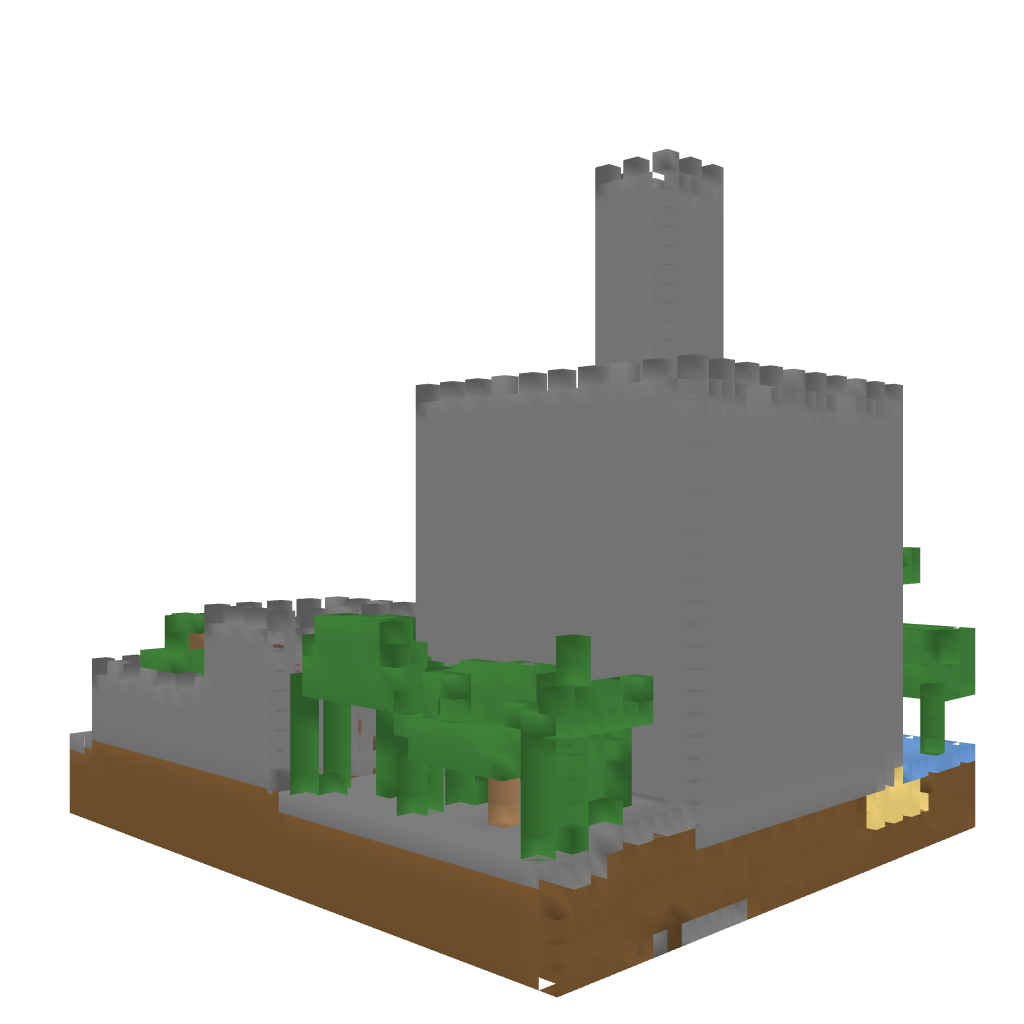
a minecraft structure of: castle 3 good quality